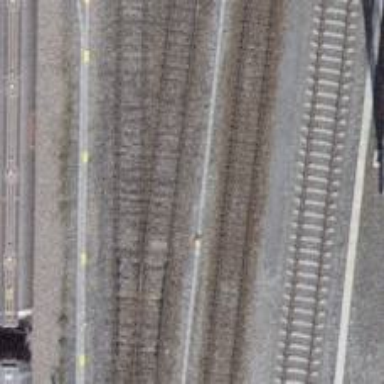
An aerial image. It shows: Railway siding for service.